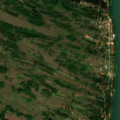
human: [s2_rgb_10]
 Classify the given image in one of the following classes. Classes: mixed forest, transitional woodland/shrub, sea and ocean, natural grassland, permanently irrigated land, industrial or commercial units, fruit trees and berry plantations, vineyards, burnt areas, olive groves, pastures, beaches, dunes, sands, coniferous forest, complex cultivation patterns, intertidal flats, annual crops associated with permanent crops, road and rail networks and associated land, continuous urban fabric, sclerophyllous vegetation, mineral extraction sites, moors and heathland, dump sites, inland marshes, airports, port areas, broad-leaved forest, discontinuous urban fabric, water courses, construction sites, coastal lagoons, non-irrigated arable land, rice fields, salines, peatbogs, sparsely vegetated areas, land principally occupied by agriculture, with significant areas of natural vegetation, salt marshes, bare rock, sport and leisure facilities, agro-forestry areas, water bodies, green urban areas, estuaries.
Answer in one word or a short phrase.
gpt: discontinuous urban fabric, pastures, complex cultivation patterns, coniferous forest, transitional woodland/shrub, water courses